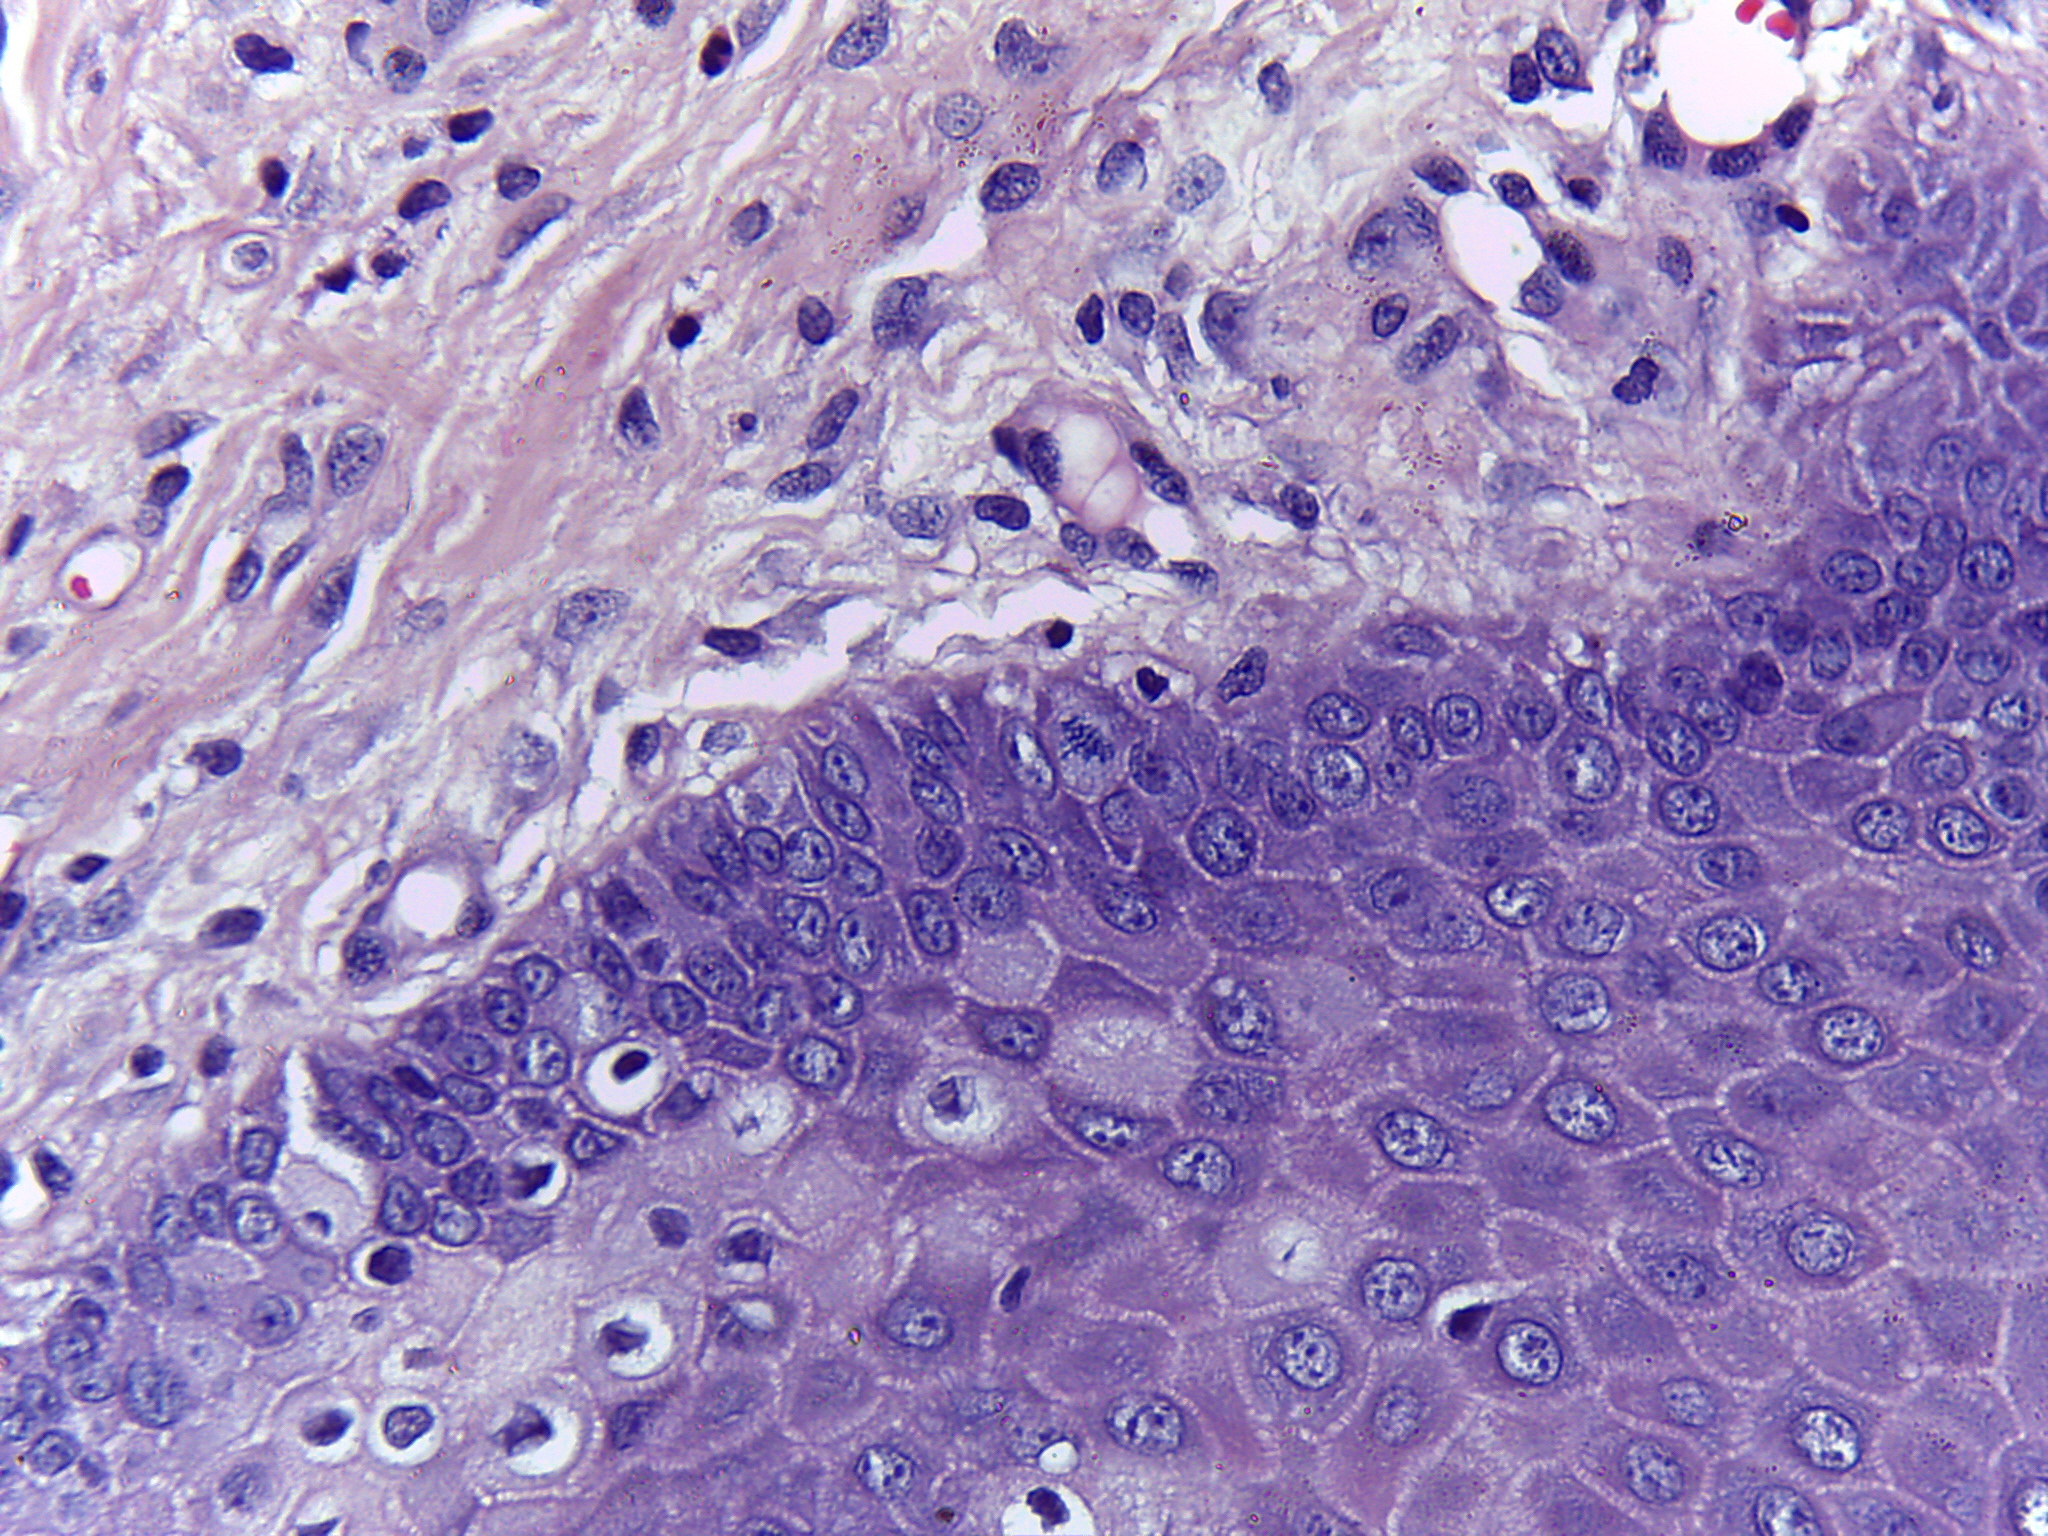
Diagnosis: Normal